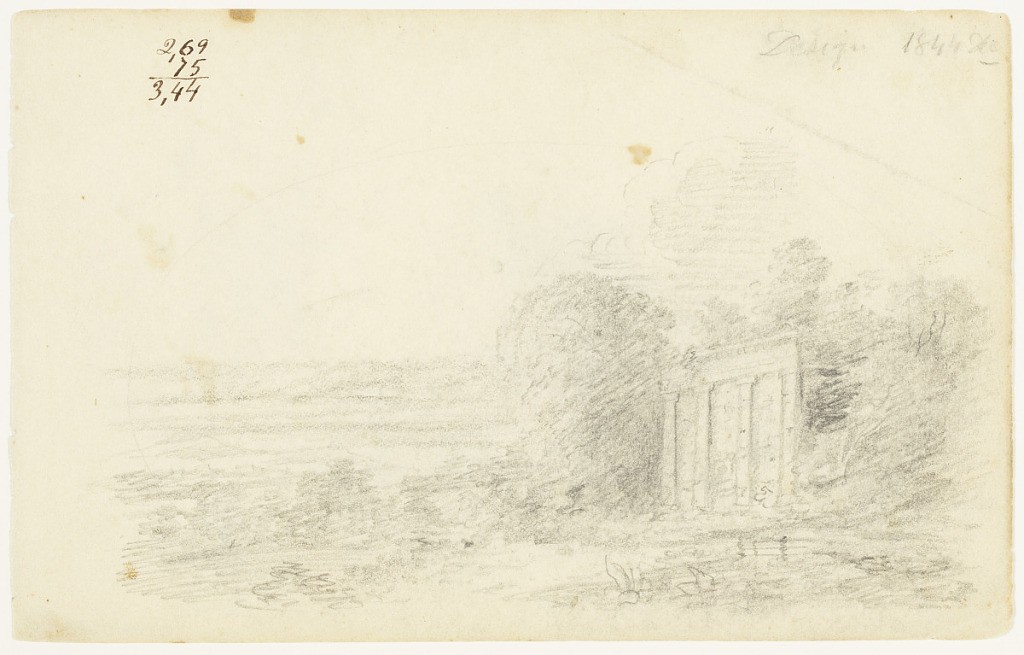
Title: Design for an Imagined Landscape
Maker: Frederic Edwin Church, American, 1826–1900
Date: December 1844
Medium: Graphite on off-white wove paper
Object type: Drawing
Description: Landscape sketch showing an imagined view of a wooded, rolling landscape with a classical ruin. Across a grassy and largely indistinct foreground, a Classical Greco-Roman facade with a doric colonnade supporting an entablature is nestled in a dark group of loosely rendered trees at right. A billowing and partially shaded cloud is visible in the background behind them. In the background at left, a hazy, indistinct landscape extends to the horizon.